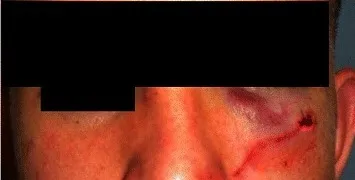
Clinical examination. Moderate edema and ecchymosis of the suborbital left region, bruising of the left lower eyelid, and skin sutures at the outer third of the orbital frame can be observed.
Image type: medical_photograph (skin_photograph)